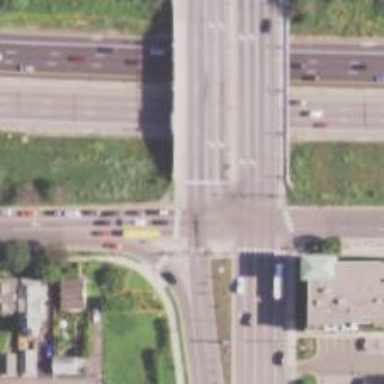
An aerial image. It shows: Primary highway bridge with asphalt surface.